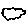
Label: cloud